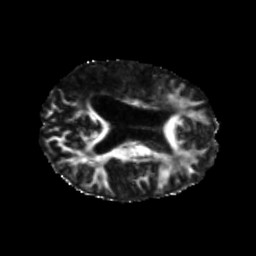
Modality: FA
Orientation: axial
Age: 69
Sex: female
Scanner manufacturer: siemens
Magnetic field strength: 3 T
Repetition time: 5.25 s
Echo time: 0.08 s